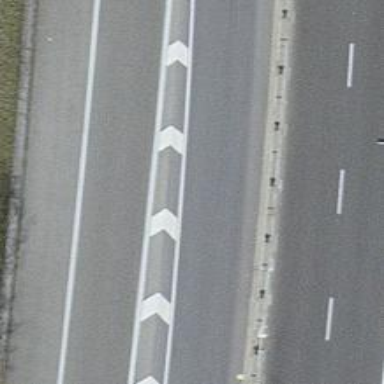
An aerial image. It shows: Primary road with asphalt surface.